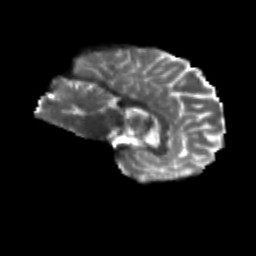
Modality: T2w
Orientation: sagittal
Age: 53
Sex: female
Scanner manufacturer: siemens
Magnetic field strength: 3 T
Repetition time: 4.71 s
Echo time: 0.0906 s